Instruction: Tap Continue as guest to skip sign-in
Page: checkout
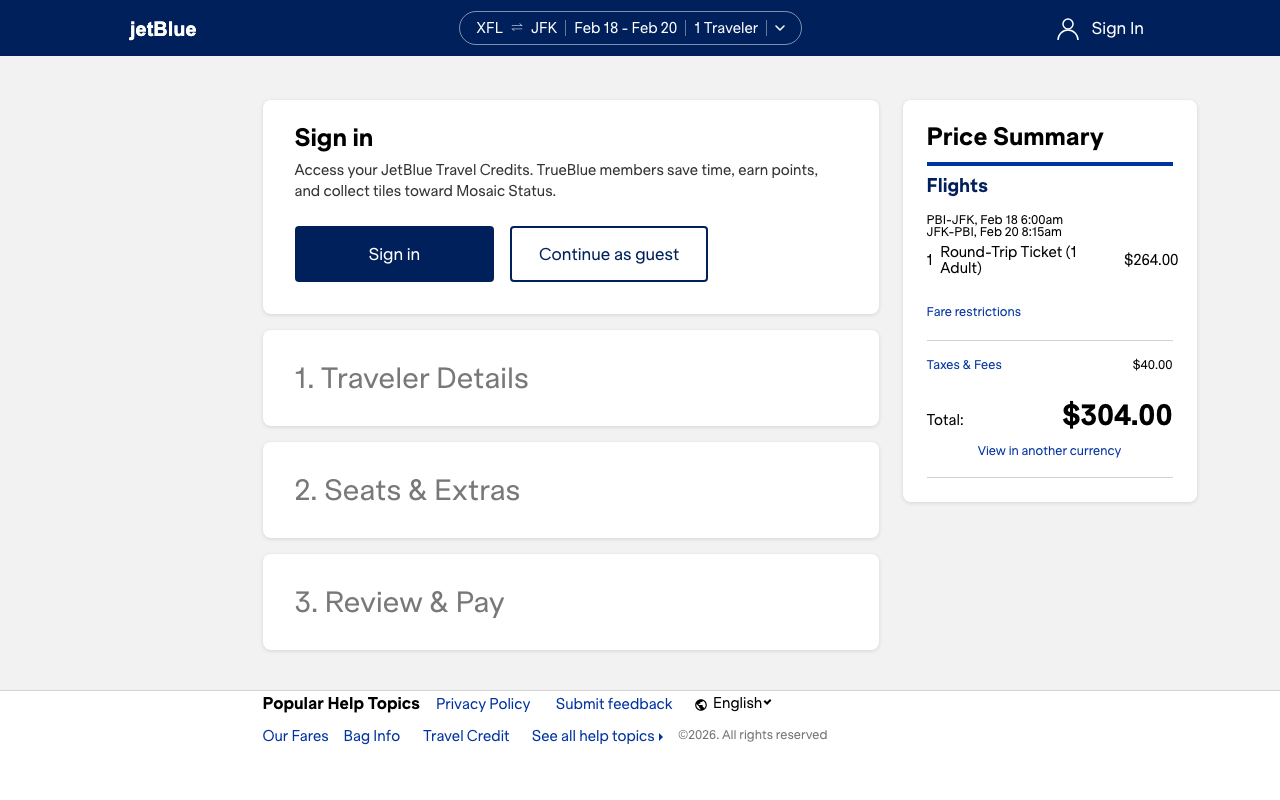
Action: click